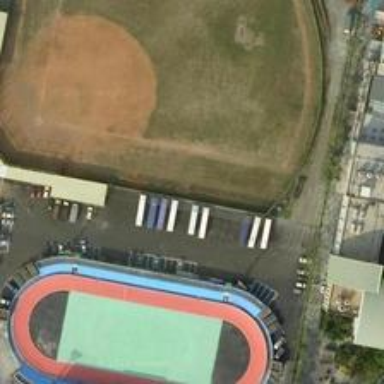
The new soccer field is located next to the baseball field and is not yet ready for use .